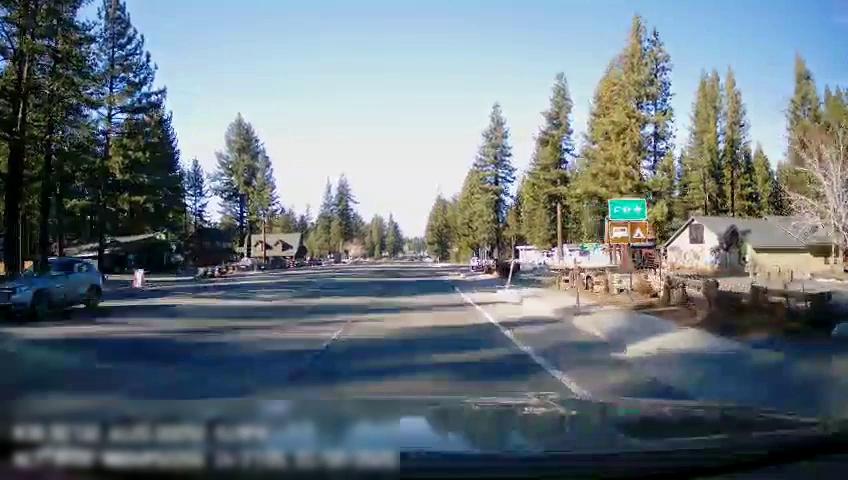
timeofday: Day
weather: Sunny
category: Drivable Space
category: Vehicles | SUV
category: Lanes | Current Lane
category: Lanes | Current Lane
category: Traffic | Signs